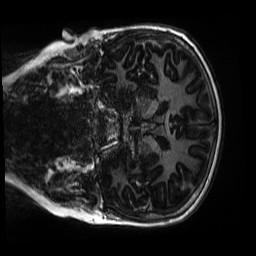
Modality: MP2RAGE
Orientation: coronal
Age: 9
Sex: male
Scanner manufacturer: siemens
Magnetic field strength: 3 T
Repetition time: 4 s
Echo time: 0.00303 s